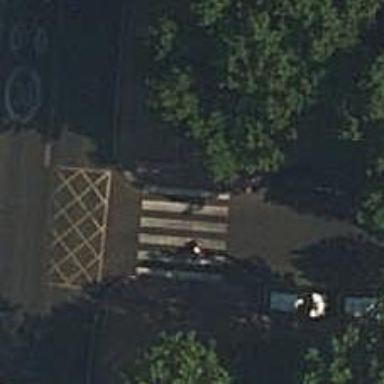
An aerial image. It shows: Footway surfaced with paving stones.